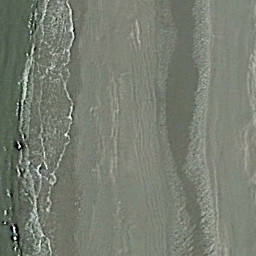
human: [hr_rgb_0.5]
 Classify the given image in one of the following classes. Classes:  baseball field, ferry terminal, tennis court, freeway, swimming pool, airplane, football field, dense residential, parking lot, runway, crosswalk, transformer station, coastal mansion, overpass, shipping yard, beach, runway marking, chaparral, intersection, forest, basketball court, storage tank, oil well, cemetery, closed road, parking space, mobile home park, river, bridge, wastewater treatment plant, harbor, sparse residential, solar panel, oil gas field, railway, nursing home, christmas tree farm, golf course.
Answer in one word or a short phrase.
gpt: beach